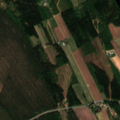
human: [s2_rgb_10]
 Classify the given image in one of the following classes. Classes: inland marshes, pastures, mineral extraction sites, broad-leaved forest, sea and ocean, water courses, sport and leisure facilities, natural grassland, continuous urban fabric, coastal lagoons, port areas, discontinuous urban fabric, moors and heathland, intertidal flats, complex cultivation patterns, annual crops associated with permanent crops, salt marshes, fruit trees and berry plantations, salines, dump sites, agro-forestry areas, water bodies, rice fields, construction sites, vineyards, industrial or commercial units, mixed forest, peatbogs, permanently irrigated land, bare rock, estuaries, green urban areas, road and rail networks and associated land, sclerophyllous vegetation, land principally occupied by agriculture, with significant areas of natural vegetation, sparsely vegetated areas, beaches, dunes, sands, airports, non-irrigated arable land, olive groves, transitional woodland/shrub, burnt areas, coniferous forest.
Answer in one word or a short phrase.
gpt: non-irrigated arable land, land principally occupied by agriculture, with significant areas of natural vegetation, coniferous forest, mixed forest, transitional woodland/shrub, water bodies